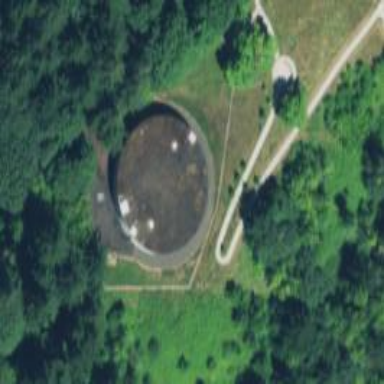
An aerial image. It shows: Water tower that is man-made.